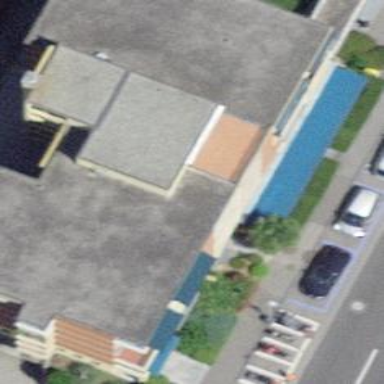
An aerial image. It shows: Restaurant.